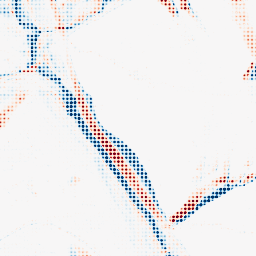
Category: morphological
Decomposition family: morphological_rect
Decomposition parameters: operation: average
width: 20
height: 3
Upsampling method: sinc_hamming
Upsampling parameters: scale: 8
kernel_size: 4
Upsampling scale: 8